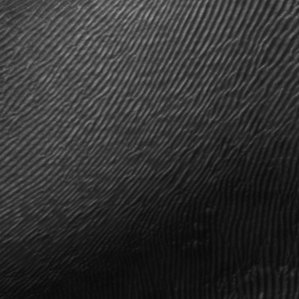
Label: frost